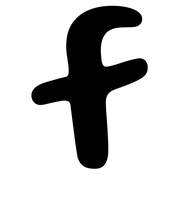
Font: Gluten_Medium